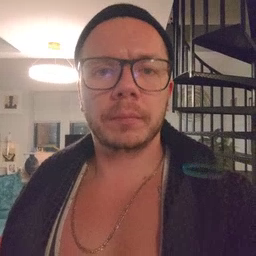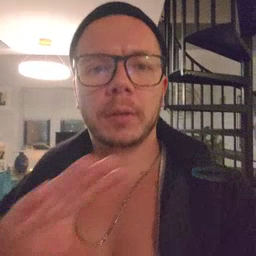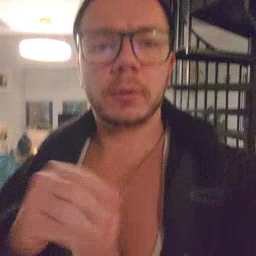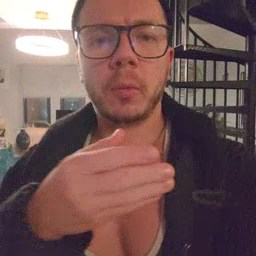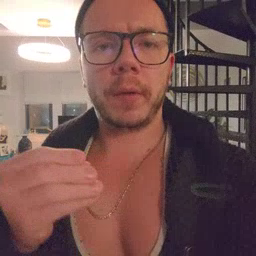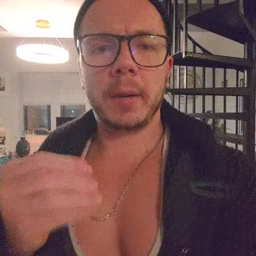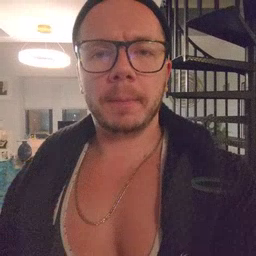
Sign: story